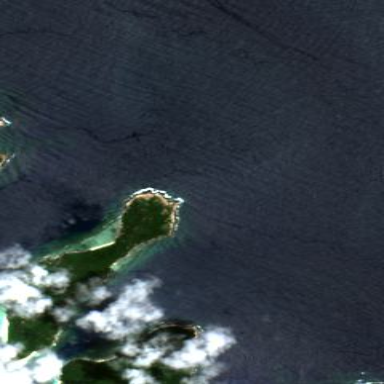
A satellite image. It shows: Islet located along the natural coastline.